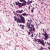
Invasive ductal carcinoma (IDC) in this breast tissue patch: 0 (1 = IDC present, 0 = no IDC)